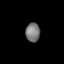
Tissue: lung
Cell type: Others
Senescence score: 0.2336
Nuclear area (px): 265
Mean DAPI intensity: 120.649